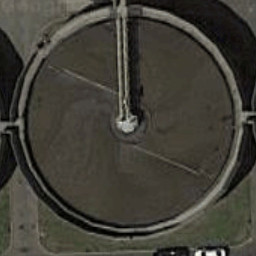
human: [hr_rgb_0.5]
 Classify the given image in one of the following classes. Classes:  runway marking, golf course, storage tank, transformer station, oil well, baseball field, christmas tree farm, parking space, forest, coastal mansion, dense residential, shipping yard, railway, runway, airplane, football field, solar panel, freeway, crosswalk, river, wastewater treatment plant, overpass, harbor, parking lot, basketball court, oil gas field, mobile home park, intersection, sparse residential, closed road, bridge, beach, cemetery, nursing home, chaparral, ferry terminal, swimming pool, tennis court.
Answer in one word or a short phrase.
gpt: wastewater treatment plant